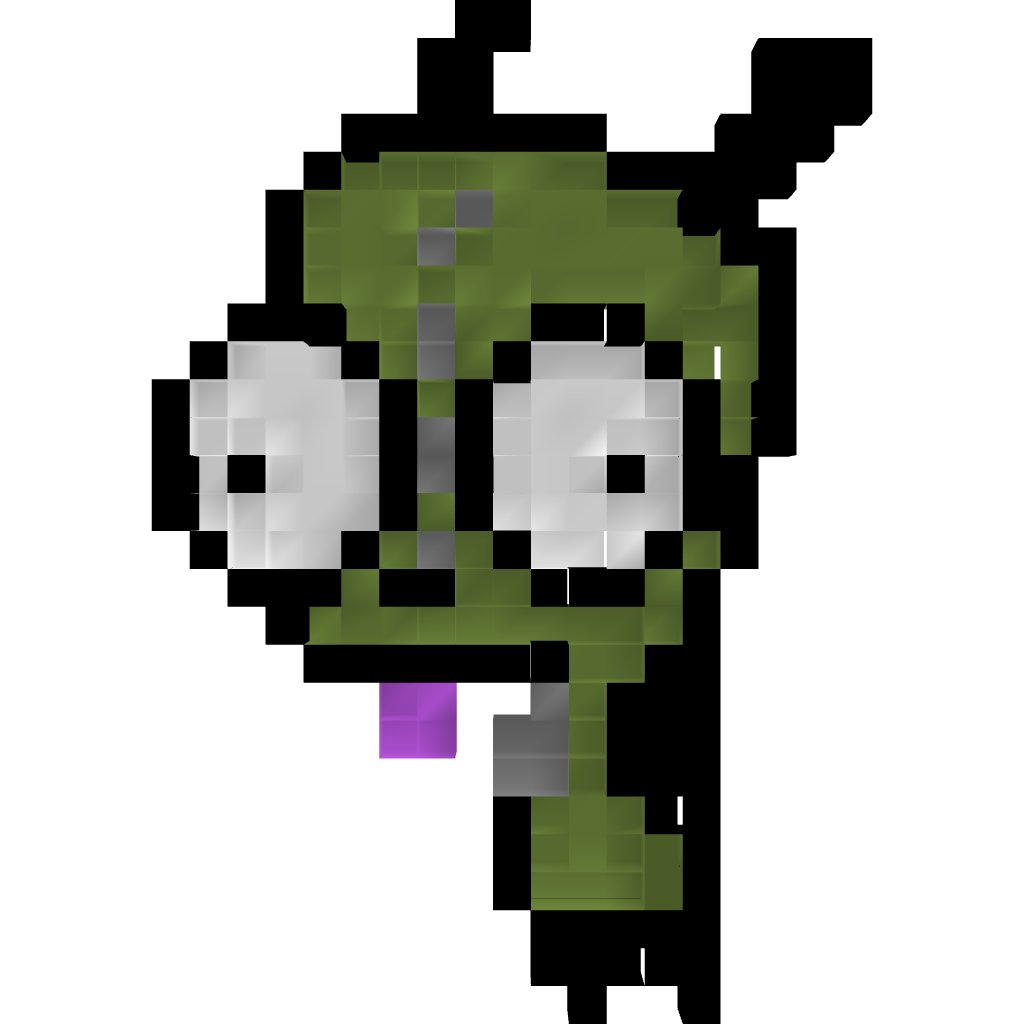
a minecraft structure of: Gir Pixel Art bad low quality